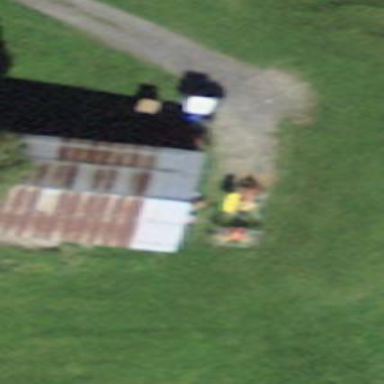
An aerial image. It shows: Rural barn.